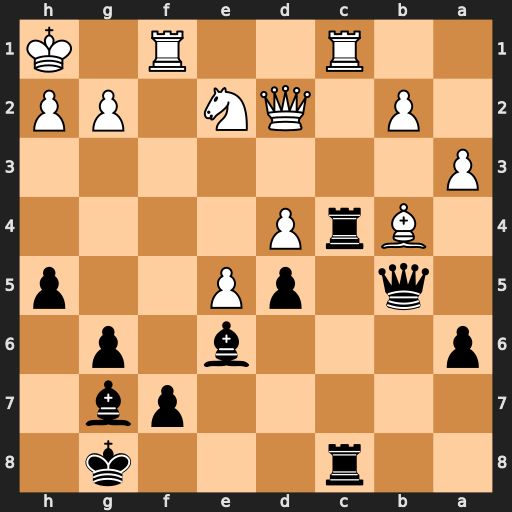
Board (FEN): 2r3k1/5pb1/p3b1p1/1q1pP2p/1BrP4/P7/1P1QN1PP/2R2R1K
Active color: b
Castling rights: -
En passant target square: -
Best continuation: Rxc1 Rxc1 Rxc1+ Qxc1 Qxe2